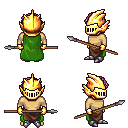
a pixel art fantasy rpg character, male body template, human, tanned skin, green cape, robe skirt, pink curly afro hairstyle, gold helm, gold gloves, metal boots, spear, four views (front, back, left, right), 2x2 character sprite sheet, small pixel art, hard edges, no anti-aliasing